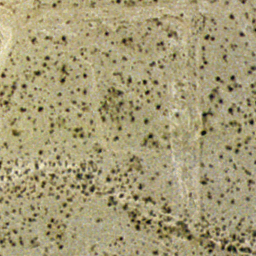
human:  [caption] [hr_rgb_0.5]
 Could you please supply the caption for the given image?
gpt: Lots of plants scattered in the loess ground. .

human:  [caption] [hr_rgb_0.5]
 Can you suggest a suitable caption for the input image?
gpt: This is a chaparral .

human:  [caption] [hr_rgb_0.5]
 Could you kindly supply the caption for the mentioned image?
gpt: Lots of plants scattered on the ground. .

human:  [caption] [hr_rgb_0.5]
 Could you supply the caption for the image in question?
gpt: There are some grey plants scattered on the ground .

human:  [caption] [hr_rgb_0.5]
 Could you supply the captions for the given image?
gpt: Some grey plants are scattered in the loess ground .